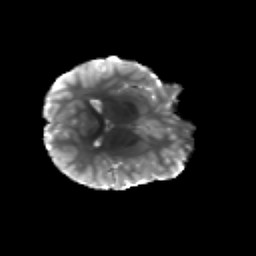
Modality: T2w
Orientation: axial
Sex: male
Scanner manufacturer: siemens
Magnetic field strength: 3 T
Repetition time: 5 s
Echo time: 0.071 s